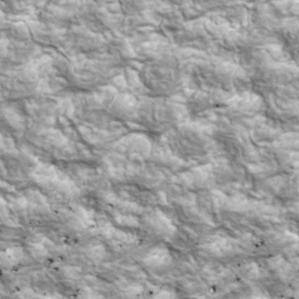
Label: non_frost